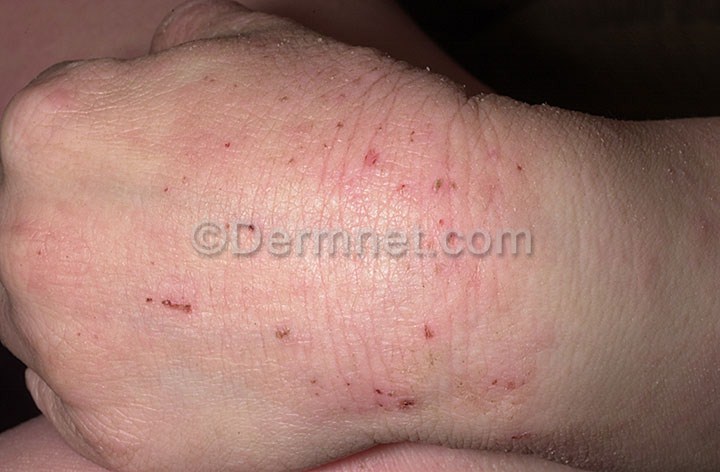
Disease: Atopic Dermatitis Photos